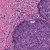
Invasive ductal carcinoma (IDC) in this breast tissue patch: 0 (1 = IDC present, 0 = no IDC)